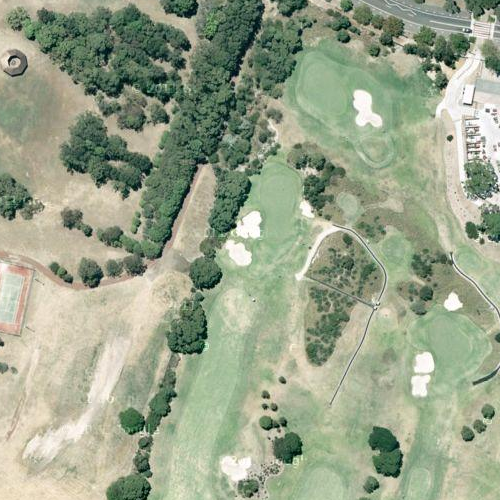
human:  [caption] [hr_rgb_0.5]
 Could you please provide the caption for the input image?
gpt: Some green bushes and white bunkers on the meadow .

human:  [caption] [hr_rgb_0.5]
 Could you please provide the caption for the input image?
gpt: A meadow with scattered bushes and some bunkers on it .

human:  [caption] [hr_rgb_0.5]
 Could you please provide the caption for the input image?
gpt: There is a meadow with some bunkers and bushes on the meadow .

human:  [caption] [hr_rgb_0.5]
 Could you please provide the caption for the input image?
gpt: Some green bushes and white bukers on the meadow .

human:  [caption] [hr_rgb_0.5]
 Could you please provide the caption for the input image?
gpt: There are some green bunshes and white bunkers on the meadow .